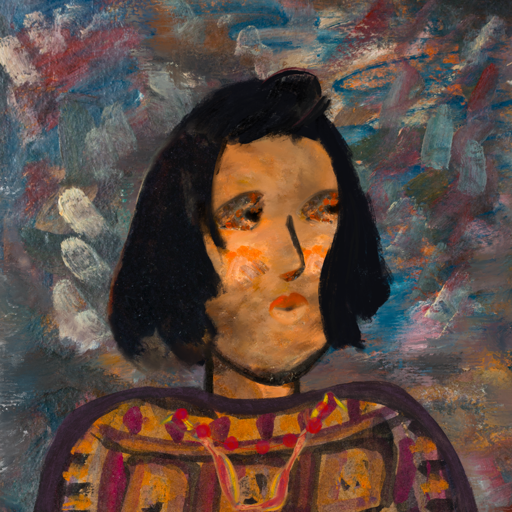
Background: Boggyland, Head And Neck Side: Gypsy_Queen, Face Side: Gypsy_Queen, Bust: Doll, Hair Side: Mosgoul, Head Accessory: Blank, Second Necklace: Gypsy_Mother_1, Necklace: Irani_3, Baby: Blank